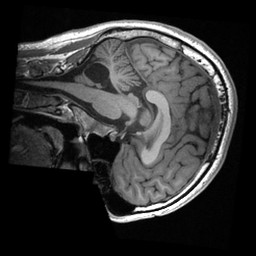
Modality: T1w
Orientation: sagittal
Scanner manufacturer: ge
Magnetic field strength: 3 T
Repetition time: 0.007656 s
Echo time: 0.002928 s